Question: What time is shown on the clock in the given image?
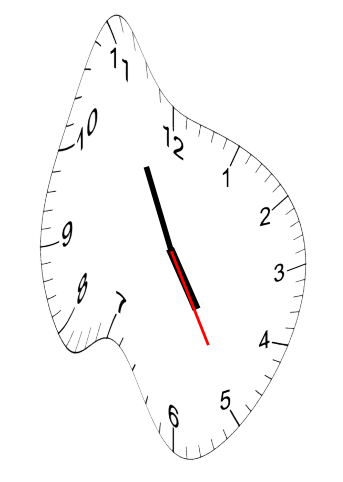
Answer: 04:55:25